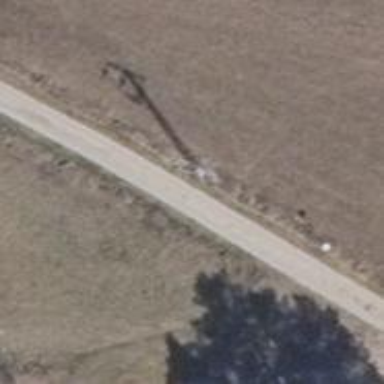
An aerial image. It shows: Power pole.